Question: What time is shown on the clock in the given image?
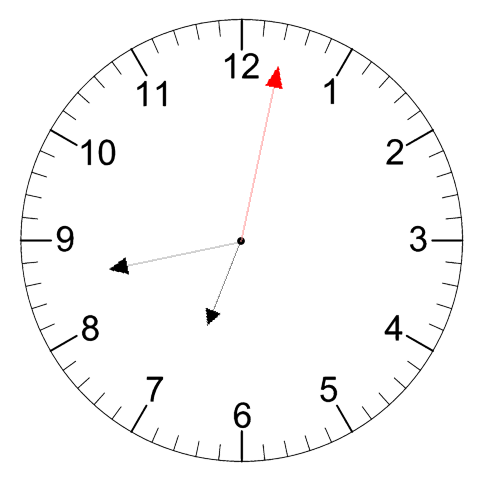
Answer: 06:43:02